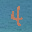
Label: 4